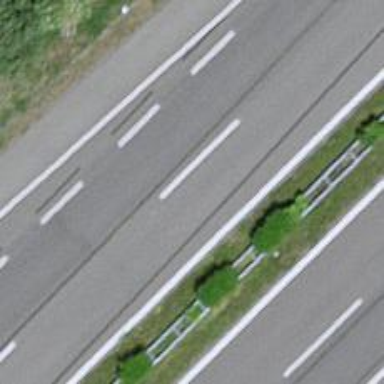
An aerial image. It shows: View of motorway.